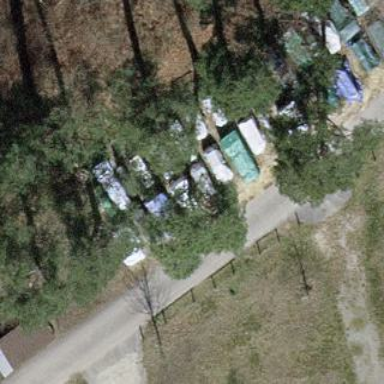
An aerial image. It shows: Camping pitch suitable for caravans.